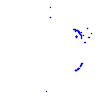
Particle: proton